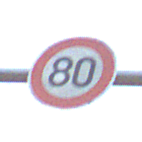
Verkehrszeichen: Geschwindigkeit80
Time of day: SunriseSunset
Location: Outdoor (Nature)
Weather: PartlyCloudy
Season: NotSpecified
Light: Natural